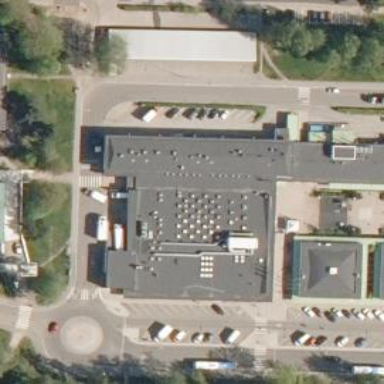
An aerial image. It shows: Post office.